Interaction volume radius: 10 \u00c5
Interaction volume height: 15 \u00c5
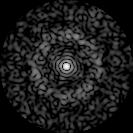
Disorder parameter: 0.8478